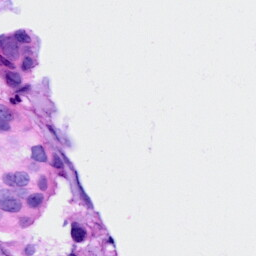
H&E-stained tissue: Breast